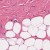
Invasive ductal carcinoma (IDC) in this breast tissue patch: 0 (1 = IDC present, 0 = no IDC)